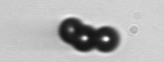
Label: bead